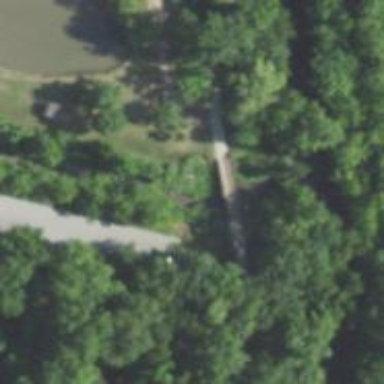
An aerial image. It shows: Asphalt cycleway on low water crossing bridge.